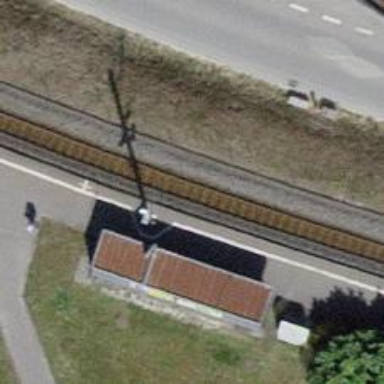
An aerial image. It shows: Light rail stop position for public transport.